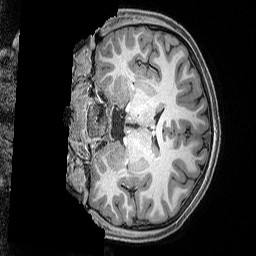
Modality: T1w
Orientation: coronal
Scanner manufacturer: siemens
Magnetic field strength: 3 T
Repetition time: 2.5 s
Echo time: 0.0029 s